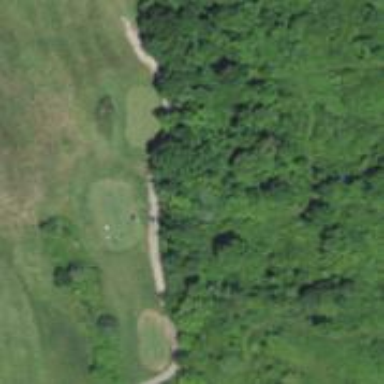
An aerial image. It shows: Path for golf carts.